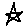
Label: star